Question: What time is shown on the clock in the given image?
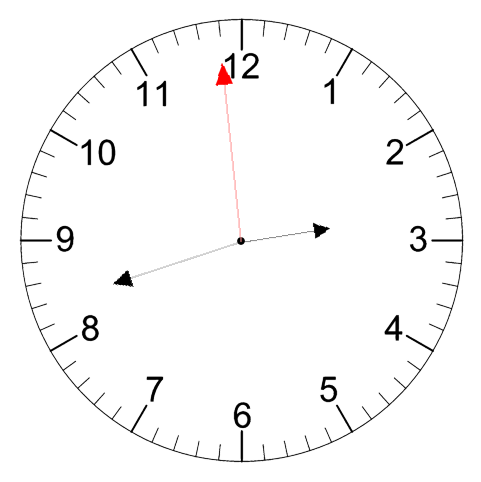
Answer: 02:41:59